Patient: sex M, age 51
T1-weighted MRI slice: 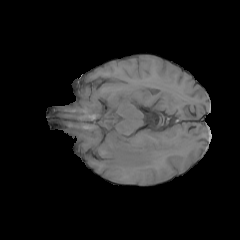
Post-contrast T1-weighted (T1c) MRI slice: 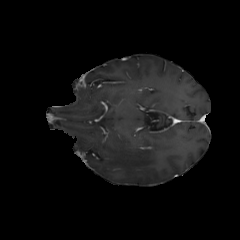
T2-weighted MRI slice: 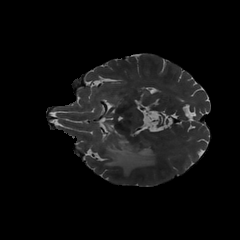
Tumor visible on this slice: yes
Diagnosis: Glioblastoma, IDH-wildtype
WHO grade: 4